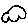
Label: cloud